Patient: sex F, age 68
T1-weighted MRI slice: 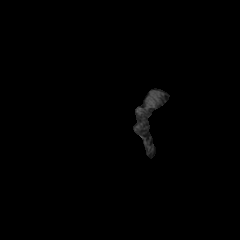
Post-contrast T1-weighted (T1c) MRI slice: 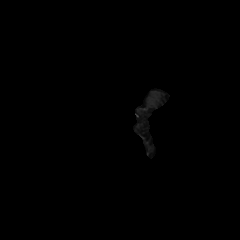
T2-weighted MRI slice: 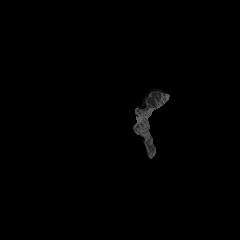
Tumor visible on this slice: no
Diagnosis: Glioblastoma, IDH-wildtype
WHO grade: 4